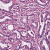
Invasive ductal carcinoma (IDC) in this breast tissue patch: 1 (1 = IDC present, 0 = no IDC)